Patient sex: F
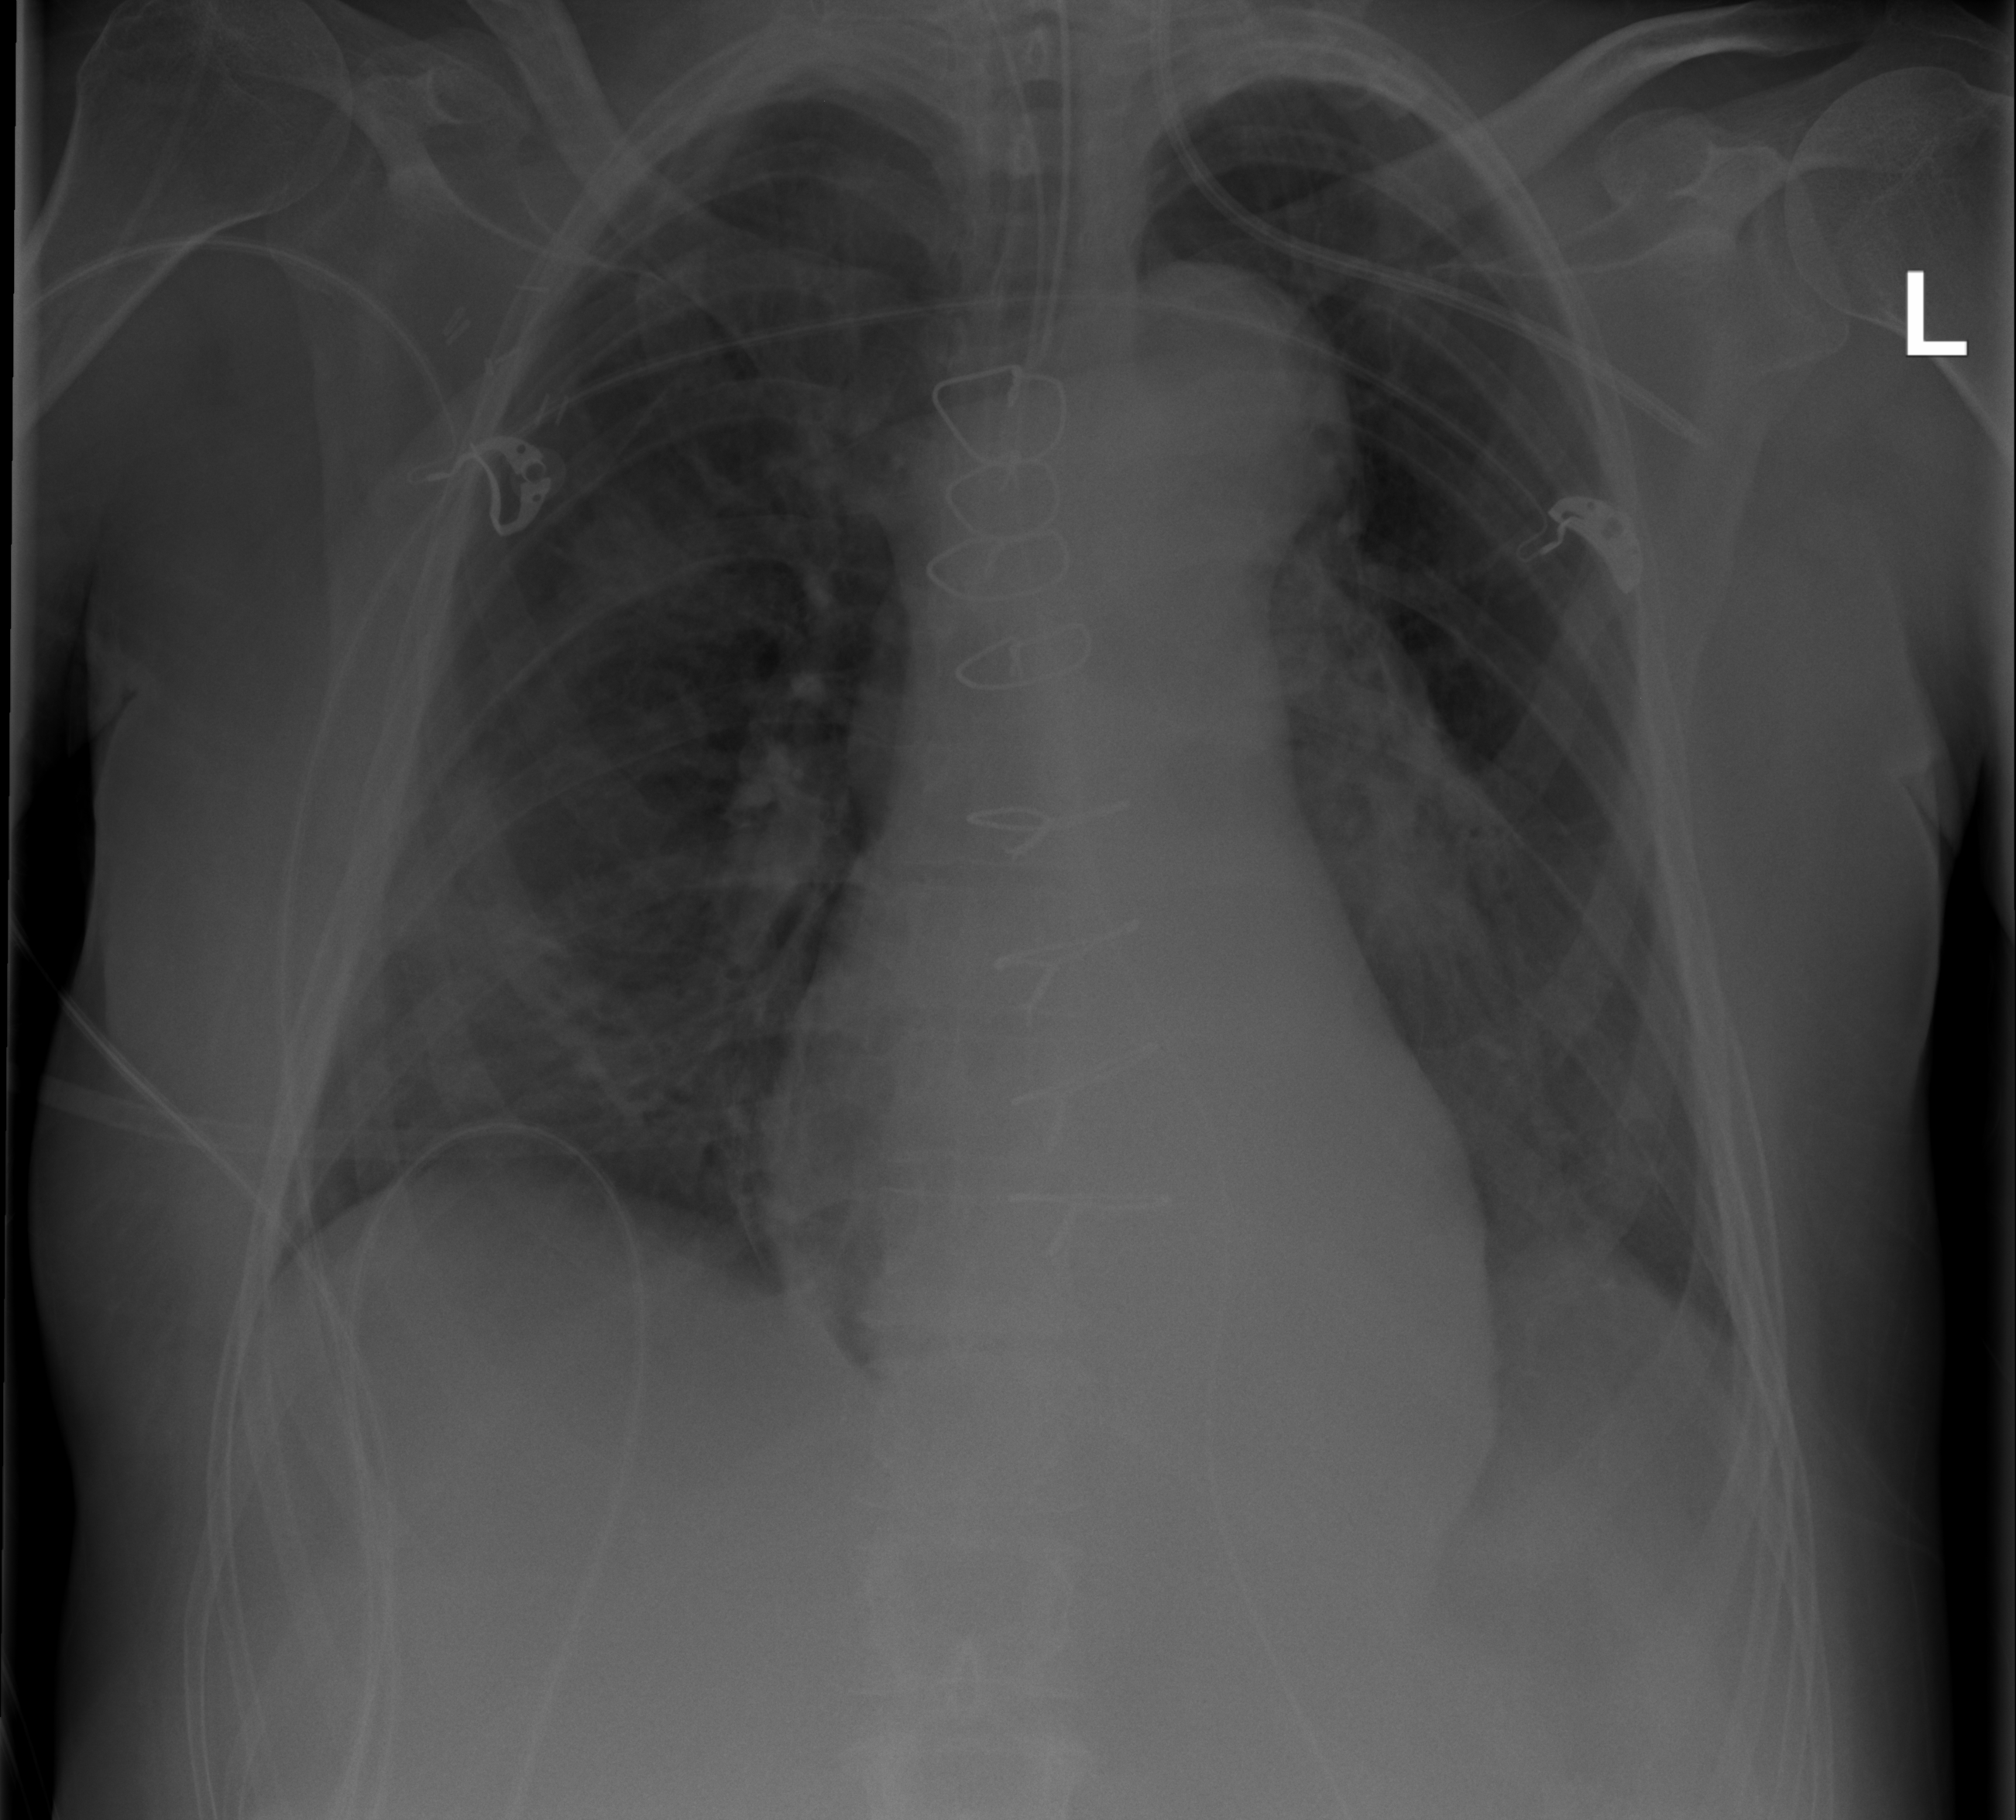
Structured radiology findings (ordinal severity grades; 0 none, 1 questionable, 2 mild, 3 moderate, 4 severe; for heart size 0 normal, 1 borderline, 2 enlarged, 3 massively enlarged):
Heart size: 2
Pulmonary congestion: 0
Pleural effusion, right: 0
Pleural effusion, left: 1
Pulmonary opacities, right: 2
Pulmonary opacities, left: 0
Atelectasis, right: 2
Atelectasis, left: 2